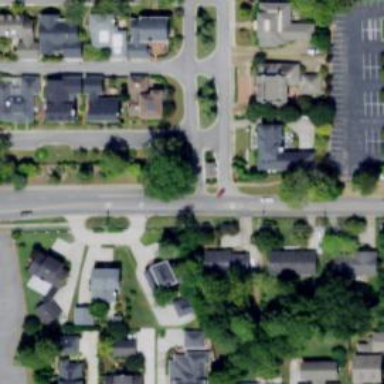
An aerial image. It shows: Tertiary road with sidewalk on the left.